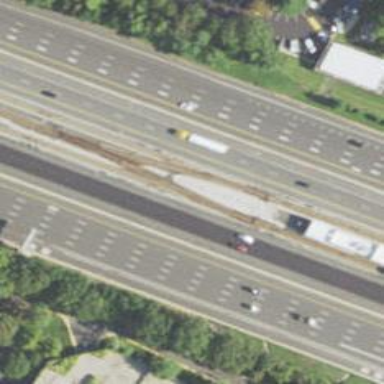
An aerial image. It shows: Motorway junction.